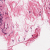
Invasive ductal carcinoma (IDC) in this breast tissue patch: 0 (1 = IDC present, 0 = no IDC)